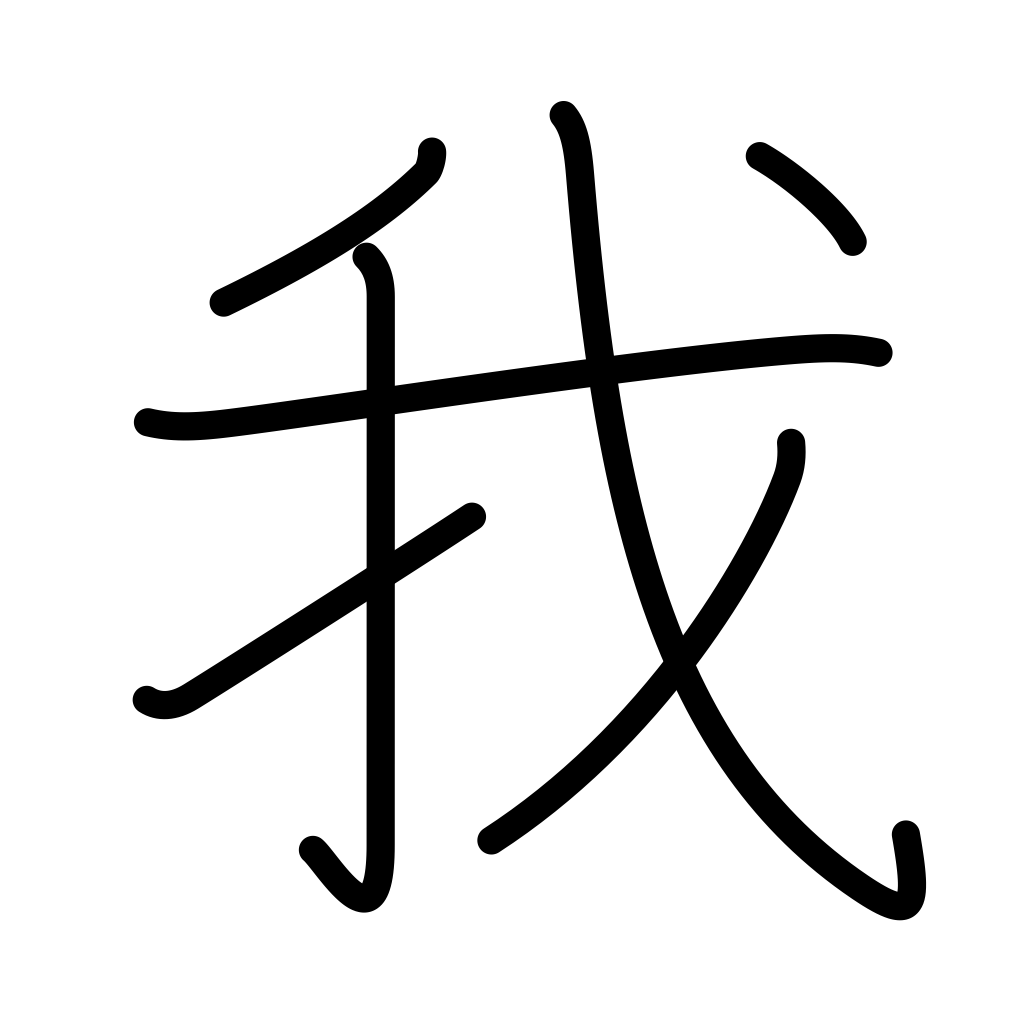
Meaning: ego, I, selfish, our, oneself